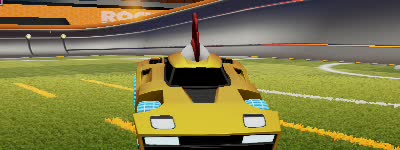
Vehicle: breakout